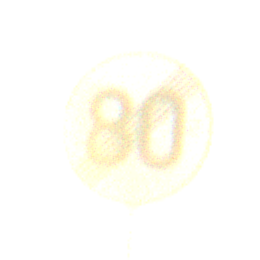
Verkehrszeichen: EndeGeschwindigkeit80
Umgebung: Outdoor, Nature
Tageszeit: SunriseSunset
Wetter: Clear
Licht: Natural
Jahreszeit: NotSpecified
Kontrast: LowContrast